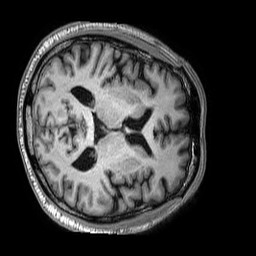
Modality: T1w
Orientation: axial
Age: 61
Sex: male
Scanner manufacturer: philips
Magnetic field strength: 3 T
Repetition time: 0.006663 s
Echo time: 0.003009 s